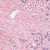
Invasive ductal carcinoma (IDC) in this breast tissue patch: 1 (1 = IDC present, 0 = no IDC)